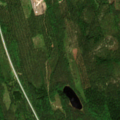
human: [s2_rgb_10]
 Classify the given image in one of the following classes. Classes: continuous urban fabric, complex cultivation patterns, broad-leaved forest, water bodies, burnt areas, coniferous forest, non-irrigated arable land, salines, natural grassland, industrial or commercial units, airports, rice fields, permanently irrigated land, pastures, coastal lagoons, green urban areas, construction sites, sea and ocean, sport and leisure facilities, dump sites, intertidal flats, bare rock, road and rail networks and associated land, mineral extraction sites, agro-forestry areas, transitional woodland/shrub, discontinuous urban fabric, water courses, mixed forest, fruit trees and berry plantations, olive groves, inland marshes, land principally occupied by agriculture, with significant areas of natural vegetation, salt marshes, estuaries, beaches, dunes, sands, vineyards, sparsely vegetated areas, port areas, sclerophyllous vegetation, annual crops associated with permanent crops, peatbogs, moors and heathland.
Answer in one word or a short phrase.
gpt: coniferous forest, mixed forest